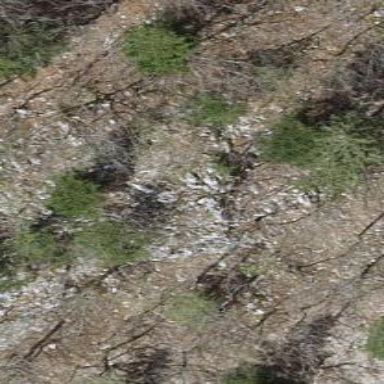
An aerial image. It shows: Cliff in nature.